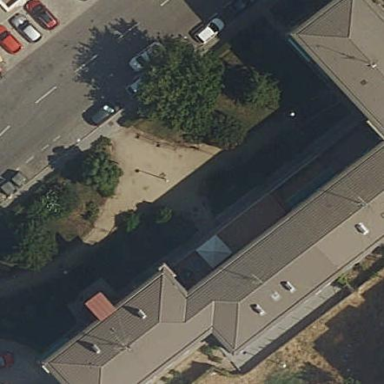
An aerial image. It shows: Garden with kerb barrier.